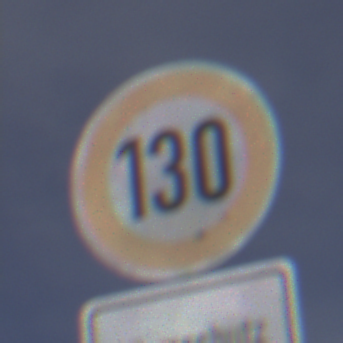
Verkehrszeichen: Geschwindigkeit130
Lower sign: HinweisDurchVerbaleAngabe6
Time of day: MorningAfternoon
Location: Outdoor (Nature)
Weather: PartlyCloudy
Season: NotSpecified
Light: Natural